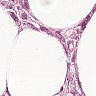
Metastatic tissue present: yes